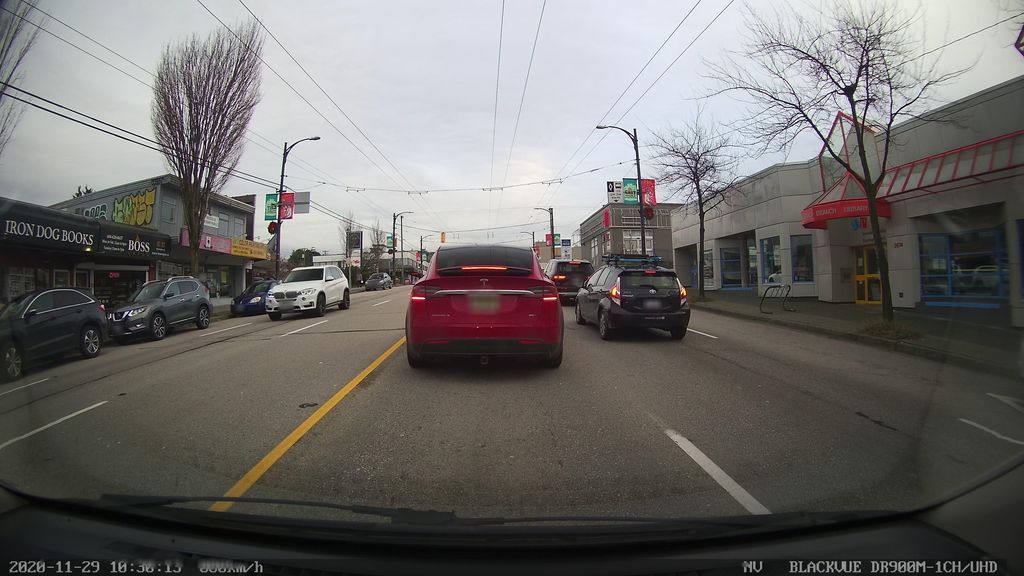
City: vancouver